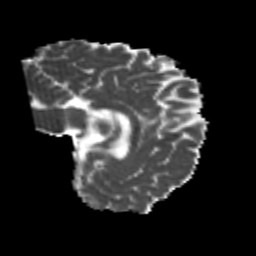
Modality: MD
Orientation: sagittal
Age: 21
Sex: male
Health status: healthy
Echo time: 0.074 s